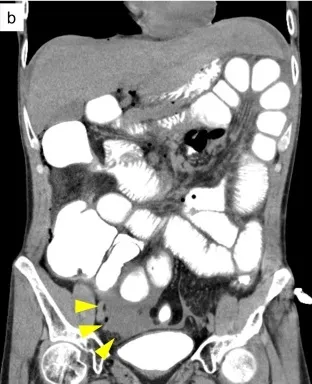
CT findings. . CT showed intraperitoneal free air. Yellow arrows).
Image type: radiology (ct)